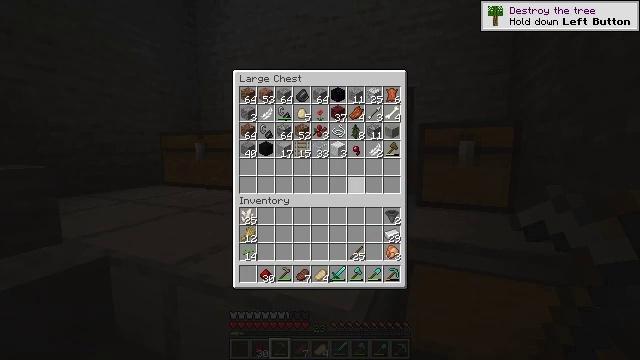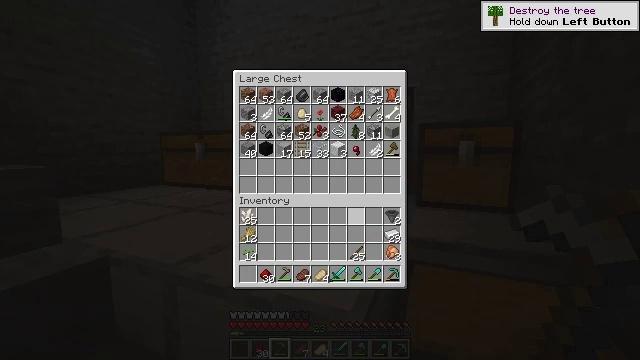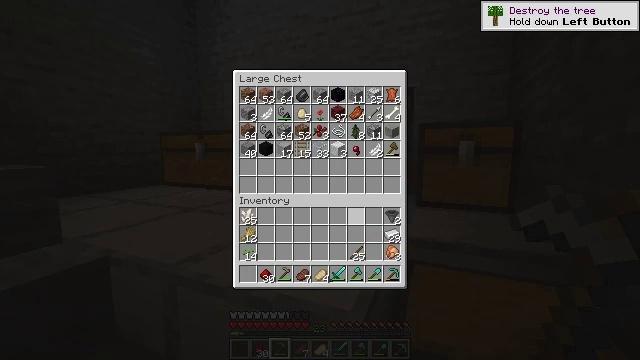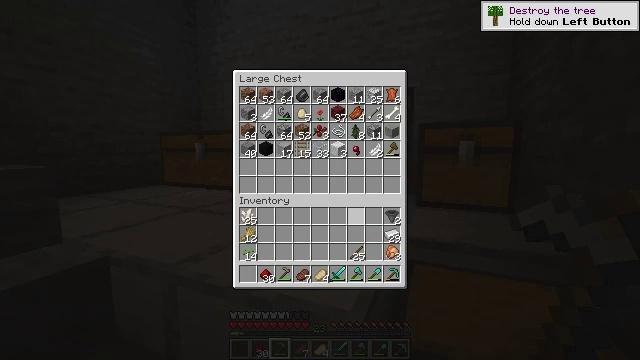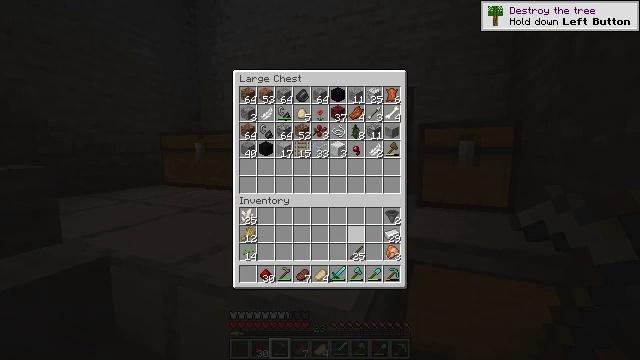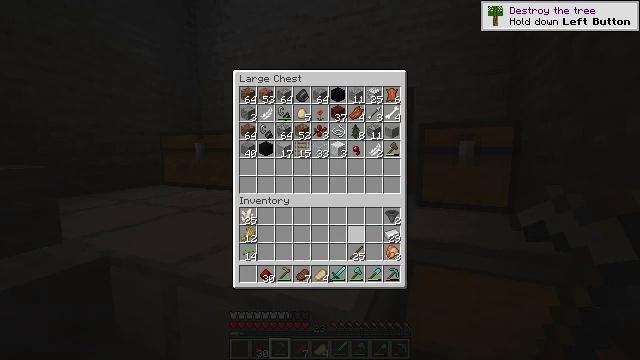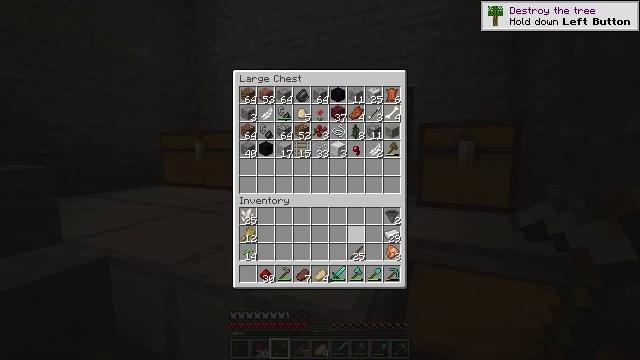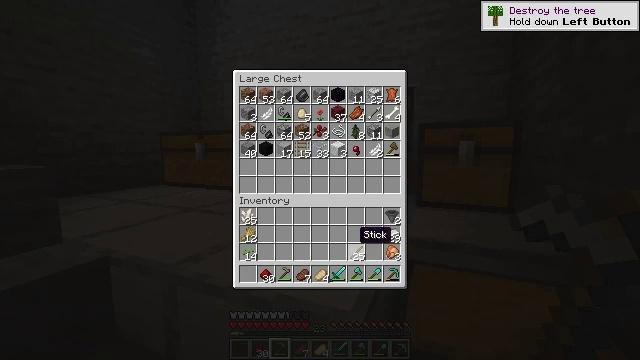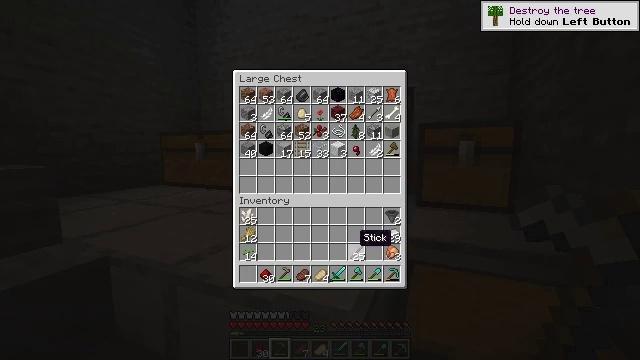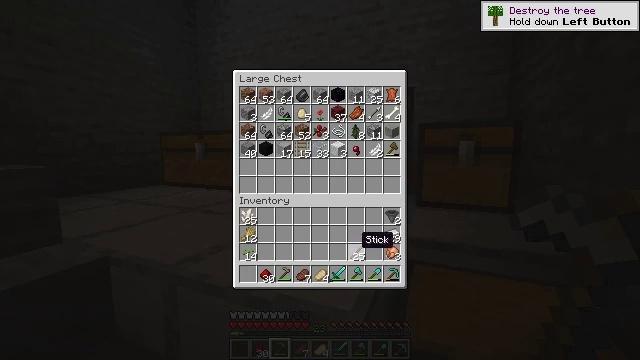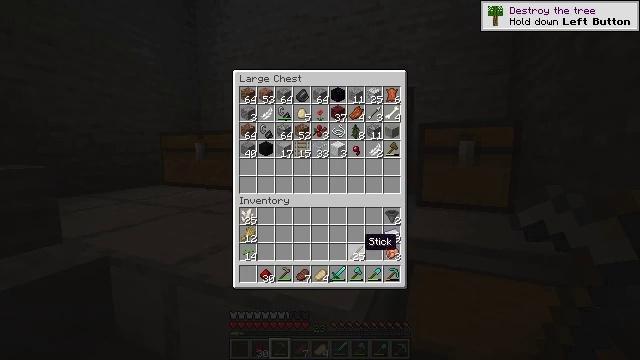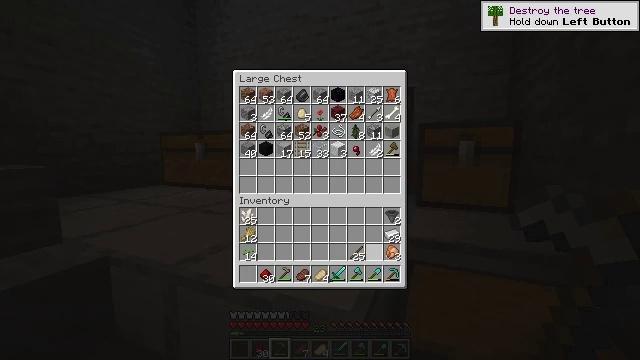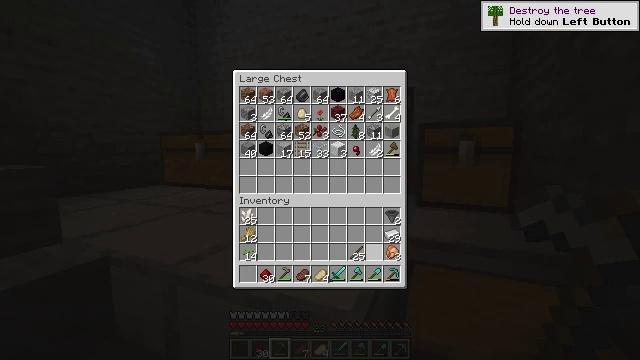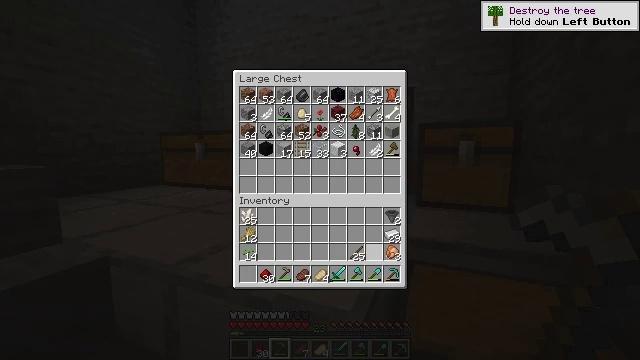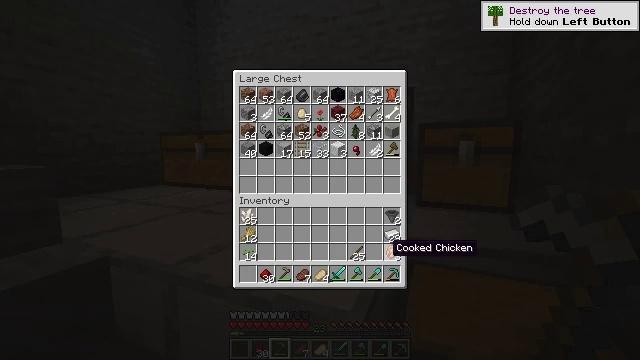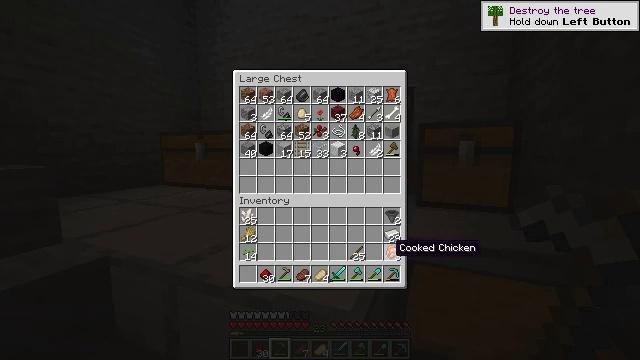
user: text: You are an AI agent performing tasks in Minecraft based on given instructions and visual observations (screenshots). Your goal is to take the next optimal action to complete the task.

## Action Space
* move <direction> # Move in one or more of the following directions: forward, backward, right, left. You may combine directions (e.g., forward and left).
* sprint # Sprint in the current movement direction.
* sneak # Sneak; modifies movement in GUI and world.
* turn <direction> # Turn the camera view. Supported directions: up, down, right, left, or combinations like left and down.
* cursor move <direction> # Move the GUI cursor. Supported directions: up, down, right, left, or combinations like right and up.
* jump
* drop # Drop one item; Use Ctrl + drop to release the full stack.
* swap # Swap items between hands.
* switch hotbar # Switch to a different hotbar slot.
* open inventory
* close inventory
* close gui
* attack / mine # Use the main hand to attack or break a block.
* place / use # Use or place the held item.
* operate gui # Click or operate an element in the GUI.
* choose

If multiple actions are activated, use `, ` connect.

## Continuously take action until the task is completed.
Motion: motion action
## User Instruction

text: Collect sugar cane near water sources.
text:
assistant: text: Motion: turn down
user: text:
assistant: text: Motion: turn down
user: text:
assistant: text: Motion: turn down
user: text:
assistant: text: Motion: no_op
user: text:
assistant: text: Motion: no_op
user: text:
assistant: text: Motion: no_op
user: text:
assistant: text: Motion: no_op
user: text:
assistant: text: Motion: no_op
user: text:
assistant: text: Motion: no_op
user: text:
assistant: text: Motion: no_op
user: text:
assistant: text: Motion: turn right
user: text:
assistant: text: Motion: turn right
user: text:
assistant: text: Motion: turn right
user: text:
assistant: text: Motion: no_op
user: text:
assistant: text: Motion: no_op
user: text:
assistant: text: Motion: no_op
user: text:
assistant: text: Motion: no_op
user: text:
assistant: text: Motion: no_op
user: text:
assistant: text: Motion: no_op
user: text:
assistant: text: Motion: no_op
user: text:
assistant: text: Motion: no_op
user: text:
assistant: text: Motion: no_op
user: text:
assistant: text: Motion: no_op
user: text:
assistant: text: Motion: no_op
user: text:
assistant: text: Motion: attack / mine
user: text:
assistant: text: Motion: attack / mine
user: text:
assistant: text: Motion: turn left, attack / mine
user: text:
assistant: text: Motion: turn left
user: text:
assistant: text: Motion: turn left and down
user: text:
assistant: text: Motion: turn left